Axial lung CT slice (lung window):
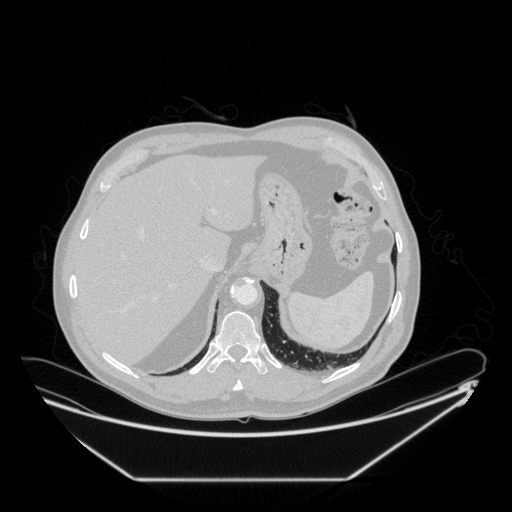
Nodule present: no